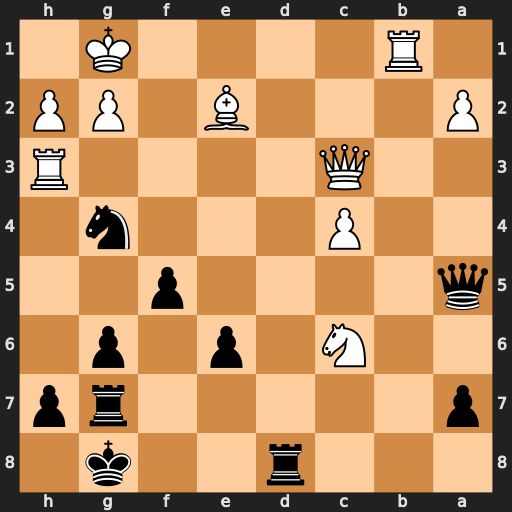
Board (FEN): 3r2k1/p5rp/2N1p1p1/q4p2/2P3n1/2Q4R/P3B1PP/1R4K1
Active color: b
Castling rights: -
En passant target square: -
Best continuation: Qc5+ Re3 Nxe3 Rb5 Qxc6